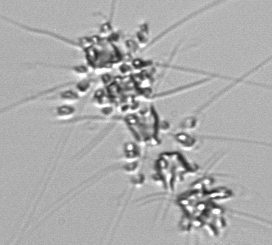
Label: Chaetoceros_didymus_TAG_external_flagellate